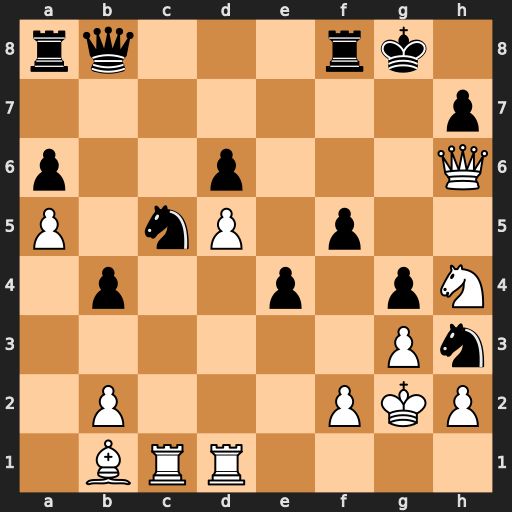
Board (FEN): rq3rk1/7p/p2p3Q/P1nP1p2/1p2p1pN/6Pn/1P3PKP/1BRR4
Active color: w
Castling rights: -
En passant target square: -
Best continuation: Rxc5 dxc5 d6 Qb7 d7 e3+ f3